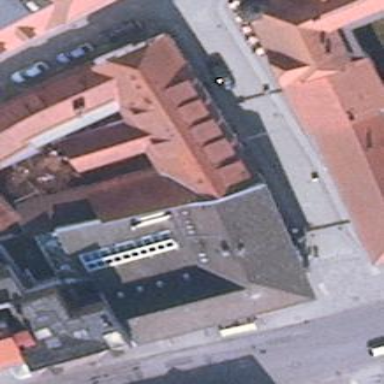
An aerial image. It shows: Half-hipped roof oriented along house used for retail purposes.